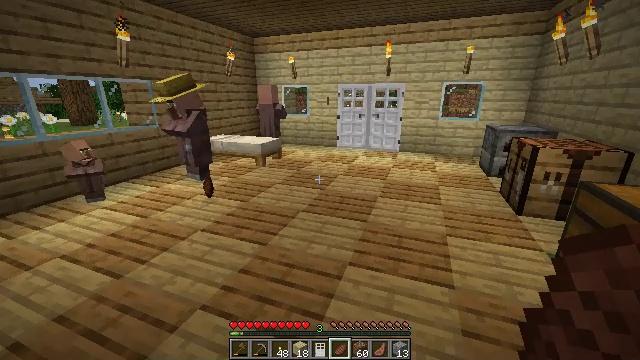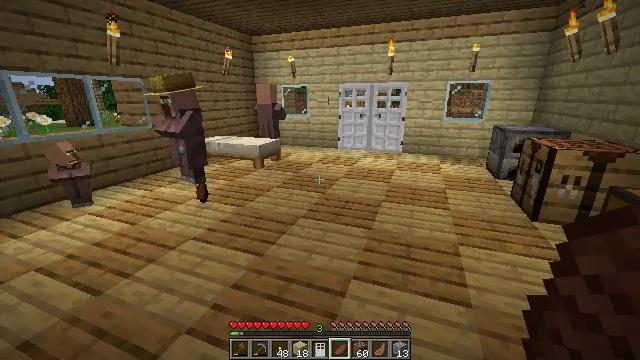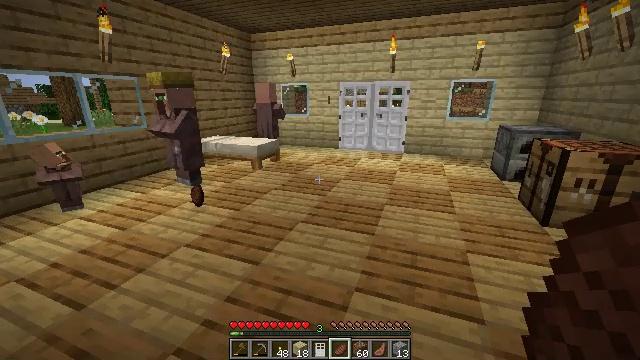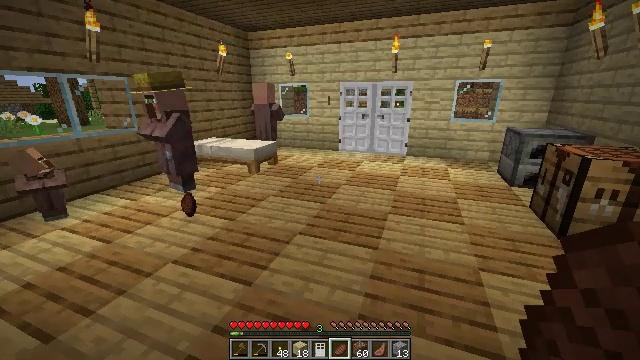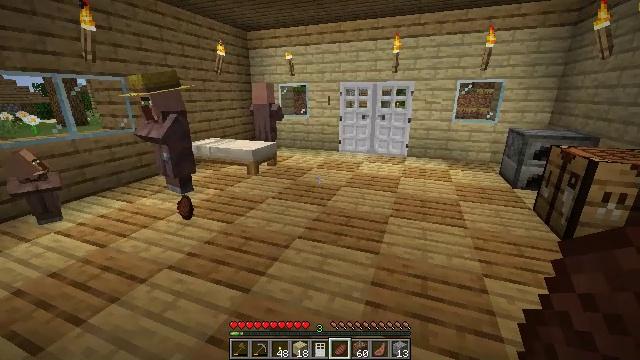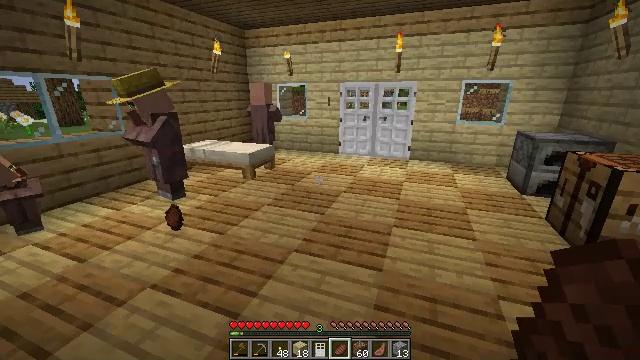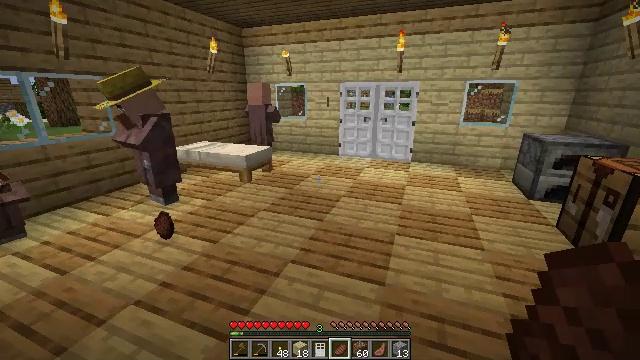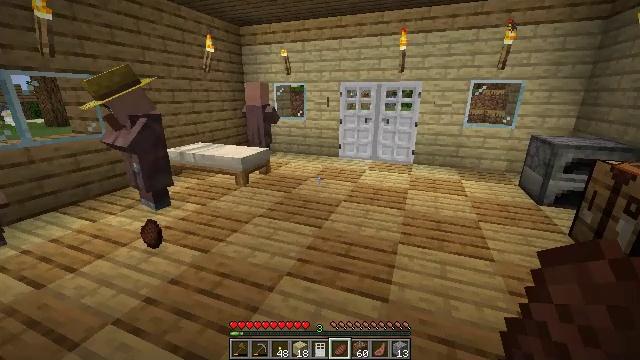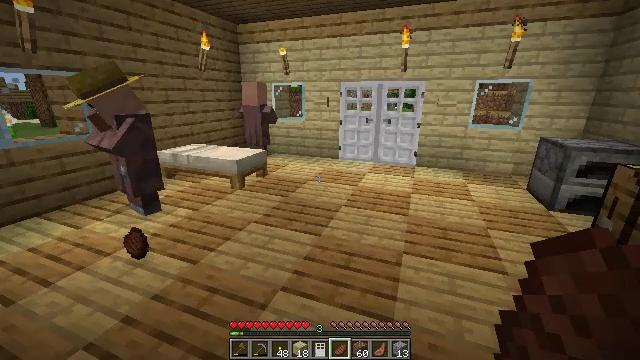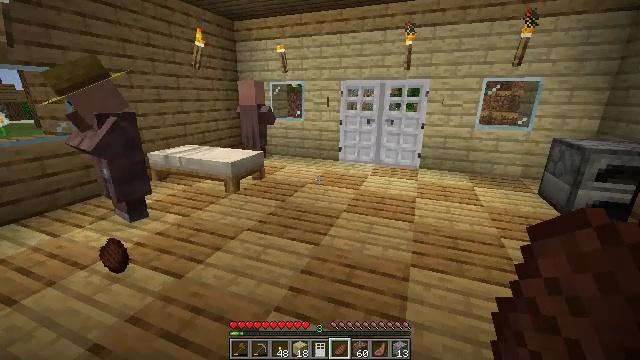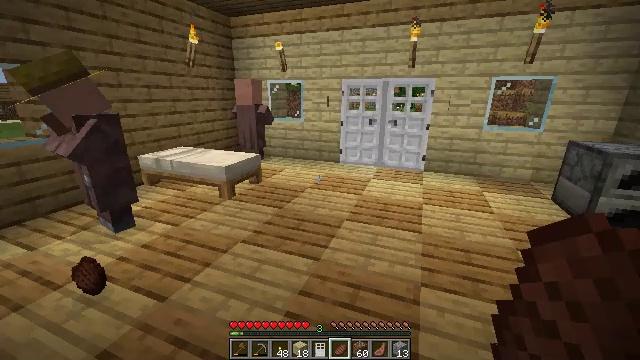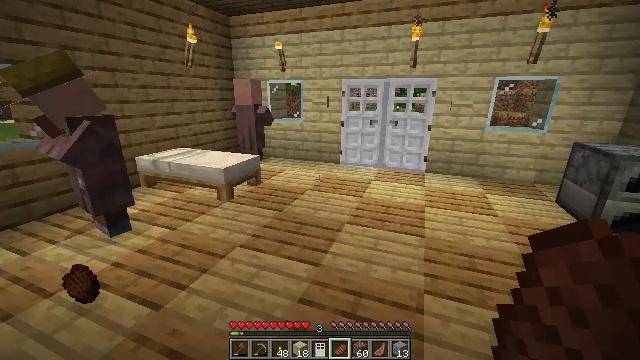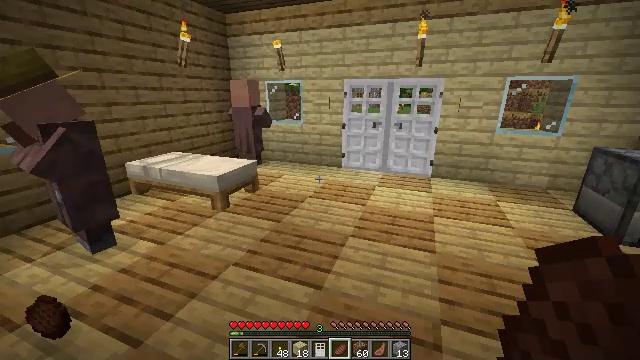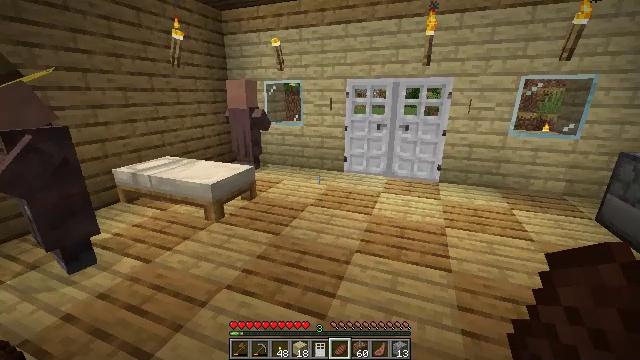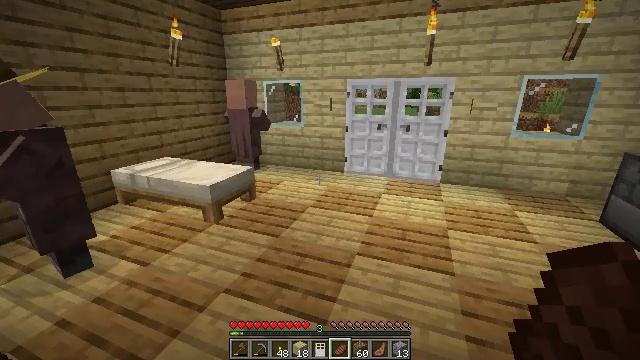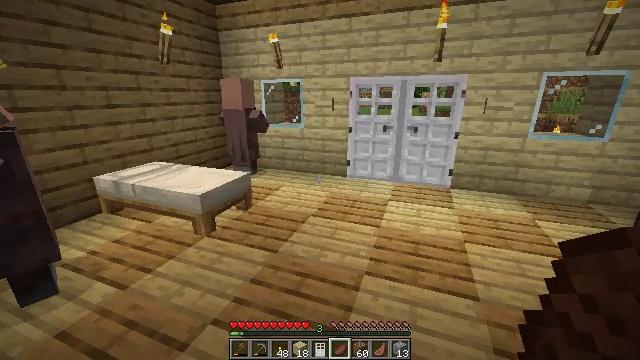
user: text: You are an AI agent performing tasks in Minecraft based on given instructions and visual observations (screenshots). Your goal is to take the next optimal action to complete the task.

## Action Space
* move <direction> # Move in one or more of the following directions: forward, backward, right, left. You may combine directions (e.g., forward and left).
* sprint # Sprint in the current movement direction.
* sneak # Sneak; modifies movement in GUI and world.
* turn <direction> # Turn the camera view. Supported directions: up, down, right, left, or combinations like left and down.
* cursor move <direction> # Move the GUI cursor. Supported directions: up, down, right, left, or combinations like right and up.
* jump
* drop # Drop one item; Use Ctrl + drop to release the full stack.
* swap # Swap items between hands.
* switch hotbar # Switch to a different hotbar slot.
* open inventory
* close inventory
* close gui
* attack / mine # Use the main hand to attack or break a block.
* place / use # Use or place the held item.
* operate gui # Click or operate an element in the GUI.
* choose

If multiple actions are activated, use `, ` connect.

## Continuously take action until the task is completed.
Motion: motion action
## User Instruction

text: Drop a cooked beef.
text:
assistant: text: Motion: move forward
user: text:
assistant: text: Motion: move forward
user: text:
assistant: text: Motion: move forward
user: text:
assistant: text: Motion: move forward
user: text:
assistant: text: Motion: move forward
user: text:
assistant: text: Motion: move forward
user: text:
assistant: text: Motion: move forward
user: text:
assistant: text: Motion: move forward
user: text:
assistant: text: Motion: move forward
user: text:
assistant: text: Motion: move forward
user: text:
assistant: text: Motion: move forward
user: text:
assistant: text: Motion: move forward
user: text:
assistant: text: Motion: move forward
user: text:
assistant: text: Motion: move forward
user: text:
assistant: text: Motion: move forward
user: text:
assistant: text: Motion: move forward
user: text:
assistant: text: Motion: move forward
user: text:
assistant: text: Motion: move forward
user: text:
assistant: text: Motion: move forward
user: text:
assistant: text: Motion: move forward
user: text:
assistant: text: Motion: move forward, turn left
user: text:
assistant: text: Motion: no_op
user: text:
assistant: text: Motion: no_op
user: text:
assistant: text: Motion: turn left
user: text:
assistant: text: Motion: turn left
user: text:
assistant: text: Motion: turn left
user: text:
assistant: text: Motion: turn left
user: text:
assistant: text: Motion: no_op
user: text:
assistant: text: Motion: no_op
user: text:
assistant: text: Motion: no_op